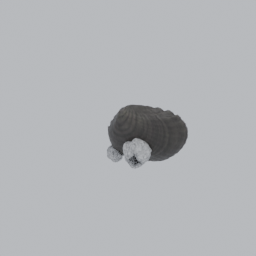
Label: animals